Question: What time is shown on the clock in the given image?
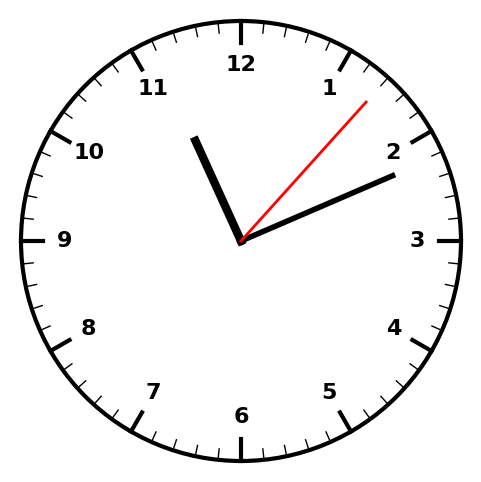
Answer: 11:11:07